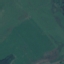
Land use / land cover class: Pasture